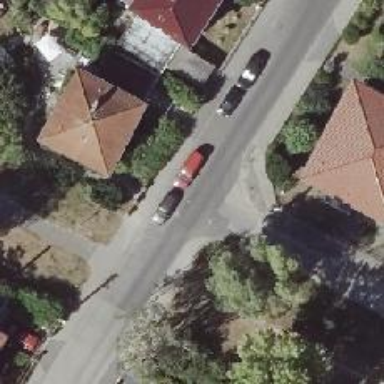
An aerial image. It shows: Residential road with asphalt surface. There are sidewalks on both sides of the road.